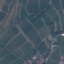
Label: PermanentCrop